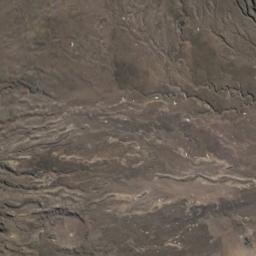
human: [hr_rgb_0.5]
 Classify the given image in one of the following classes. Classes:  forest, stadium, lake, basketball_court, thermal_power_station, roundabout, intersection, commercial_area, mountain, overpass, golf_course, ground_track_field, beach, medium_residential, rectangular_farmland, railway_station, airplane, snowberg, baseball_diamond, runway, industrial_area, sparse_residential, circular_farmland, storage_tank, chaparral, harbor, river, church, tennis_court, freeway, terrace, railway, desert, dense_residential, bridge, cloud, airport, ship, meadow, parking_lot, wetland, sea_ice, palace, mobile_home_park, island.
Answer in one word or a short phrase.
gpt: desert